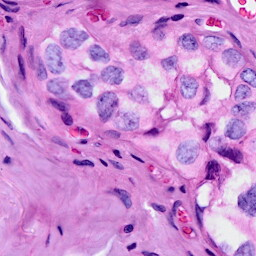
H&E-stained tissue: Breast